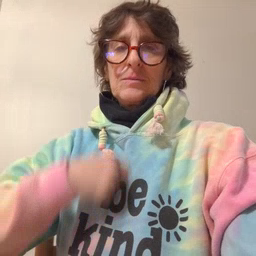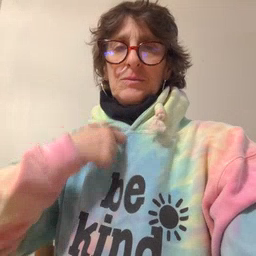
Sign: zipper